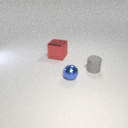
large red metal cube behind small gray rubber cylinder